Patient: sex M, age 55
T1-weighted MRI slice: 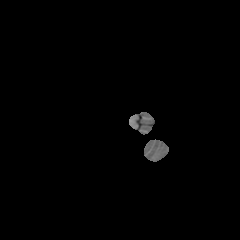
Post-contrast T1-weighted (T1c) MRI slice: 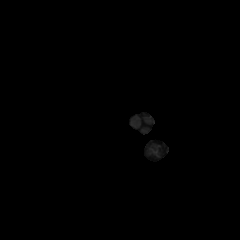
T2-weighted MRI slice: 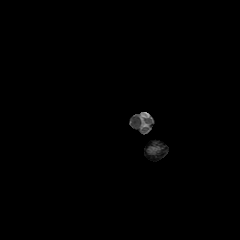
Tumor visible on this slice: no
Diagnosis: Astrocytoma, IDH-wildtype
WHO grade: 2